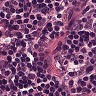
Metastatic tissue present: no